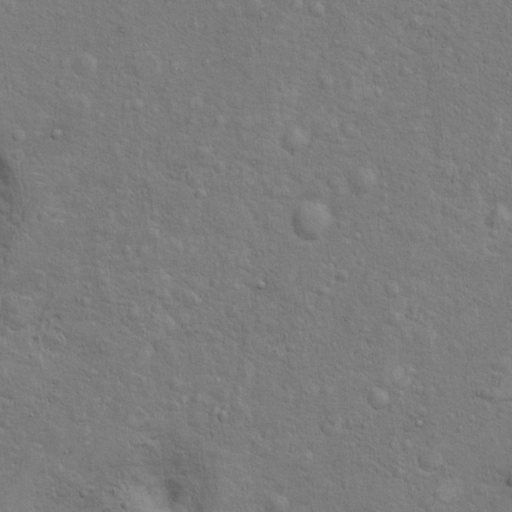
Classes present: Background, Cone